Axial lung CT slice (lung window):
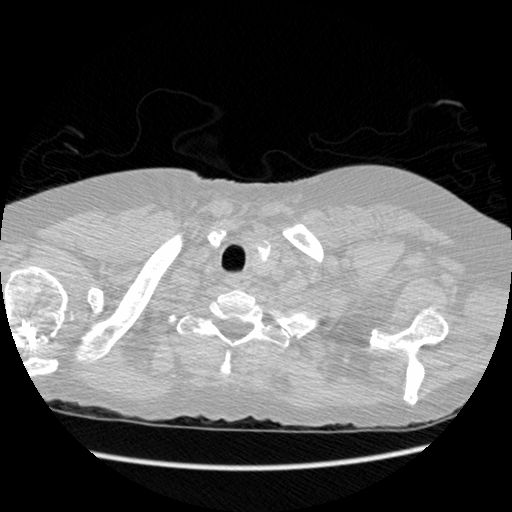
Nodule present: no